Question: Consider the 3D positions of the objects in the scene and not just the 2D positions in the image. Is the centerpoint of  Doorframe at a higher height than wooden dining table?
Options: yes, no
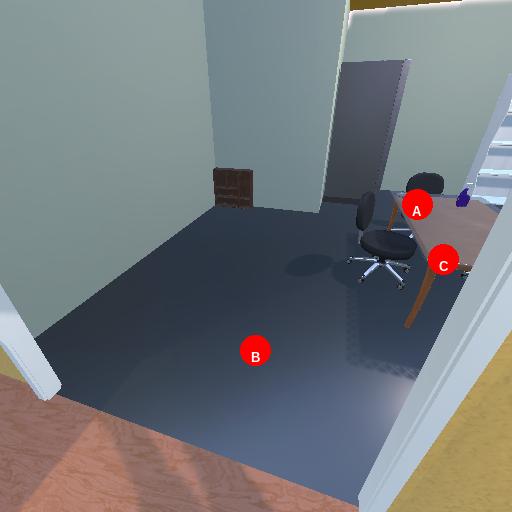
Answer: yes